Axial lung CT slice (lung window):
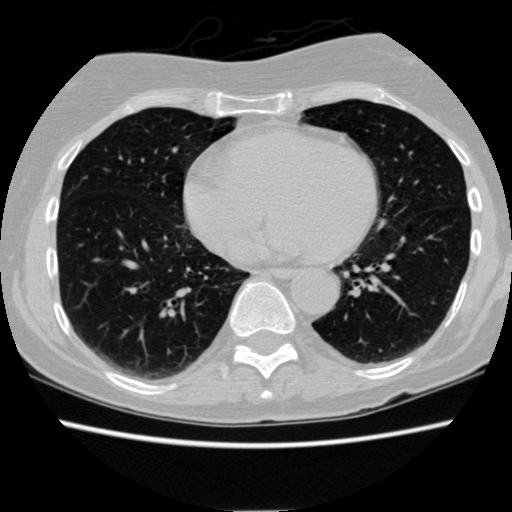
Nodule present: no